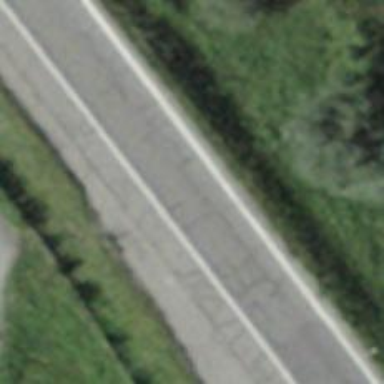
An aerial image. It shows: Asphalt trunk link road.